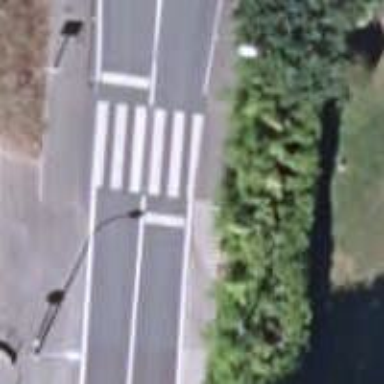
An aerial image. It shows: Marked crossing on the road.